Aerial crown-view tile of a tropical tree (Barro Colorado Island, Panama), acquired 20250616:
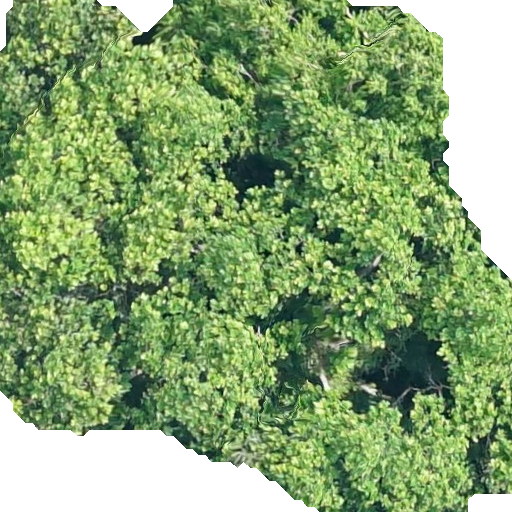
Species: Anacardium excelsum
GBIF accepted scientific name: Anacardium excelsum
Crown area: 363.649 m²